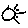
Label: sun